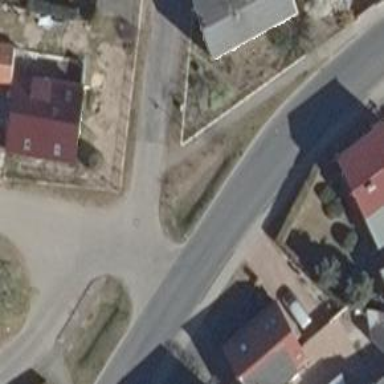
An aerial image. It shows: Residential road.